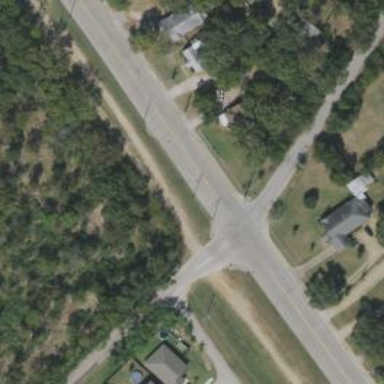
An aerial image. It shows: Stop road.